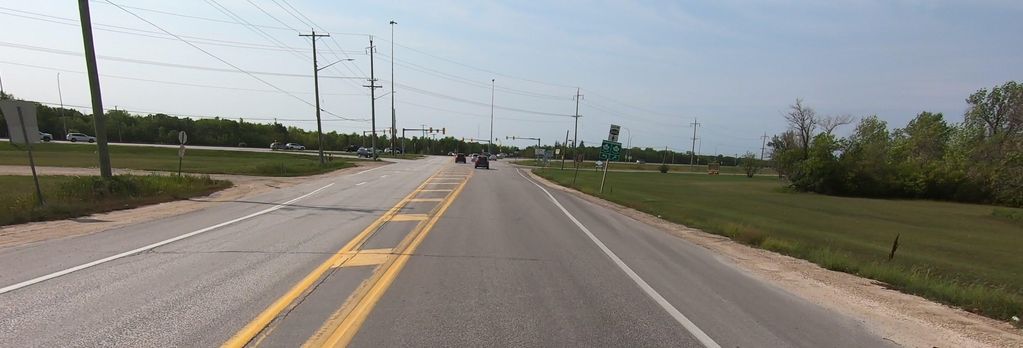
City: winnipeg